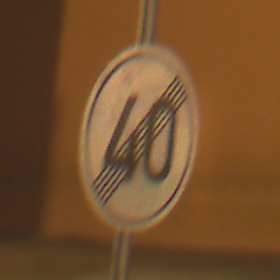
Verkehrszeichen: EndeGeschwindigkeit40
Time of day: Night
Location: Outdoor (Urban)
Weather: Clear
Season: NotSpecified
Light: Artificial